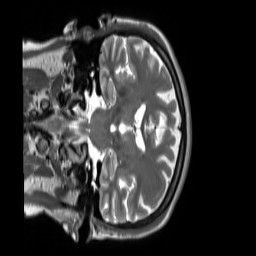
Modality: T2w
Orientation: coronal
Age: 64
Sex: female
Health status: ill
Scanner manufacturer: siemens
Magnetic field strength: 3 T
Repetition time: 2.8 s
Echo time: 0.326 s